The picture encodes a bearing's raw vibration samples as pixel intensities in a 2-D grid. What is the most likely bearing condition (normal, inner_race, outer_race, ball)?
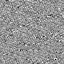
Answer: inner_race